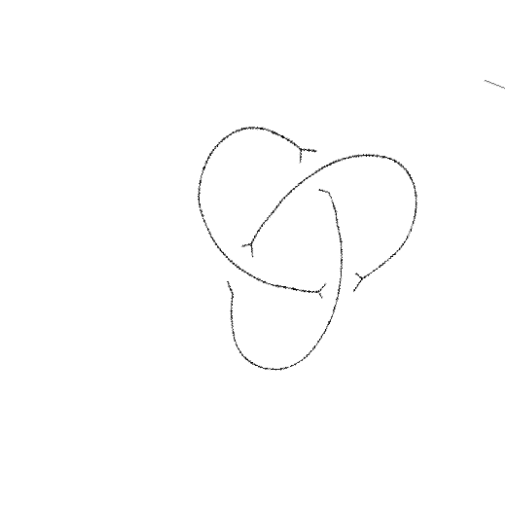
Crossing number: 3